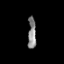
Tissue: prostate
Cell type: Fibroblasts
Senescence score: 0.7754
Nuclear area (px): 249
Mean DAPI intensity: 136.791